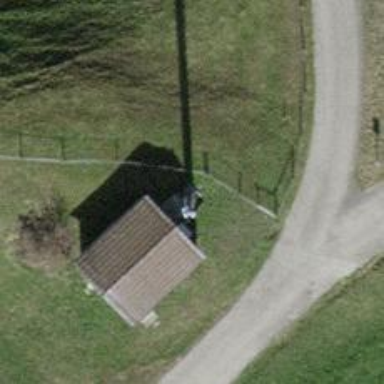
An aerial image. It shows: Mast tower used for communication.